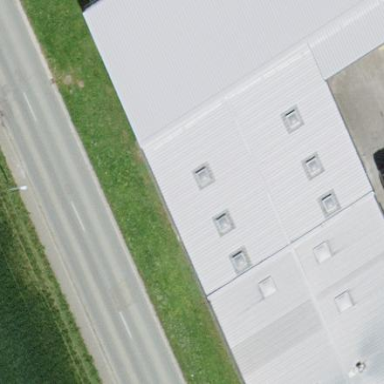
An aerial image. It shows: Industrial building.